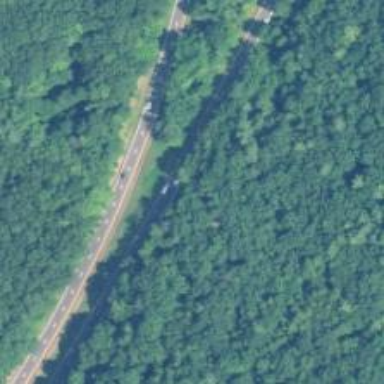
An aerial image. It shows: Trunk highway with expressway features.